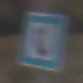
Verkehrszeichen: Fernsprecher
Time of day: SunriseSunset
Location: Outdoor (Suburban)
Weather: Clear
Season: NotSpecified
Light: Natural